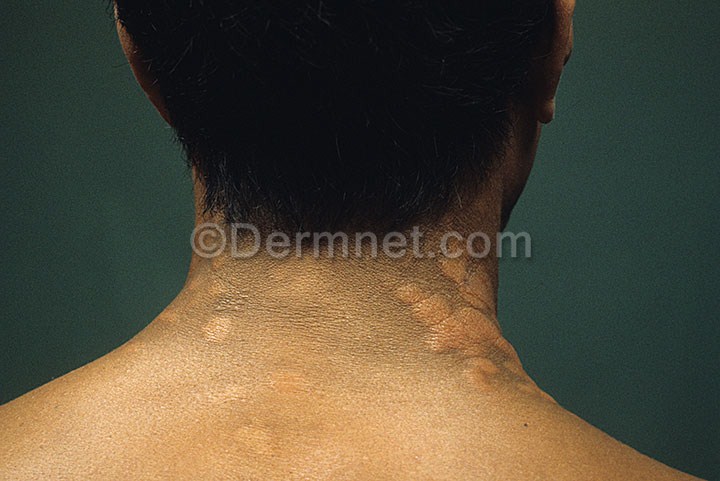
Disease: Cellulitis Impetigo and other Bacterial Infections